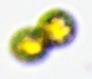
Label: Margalefidinium